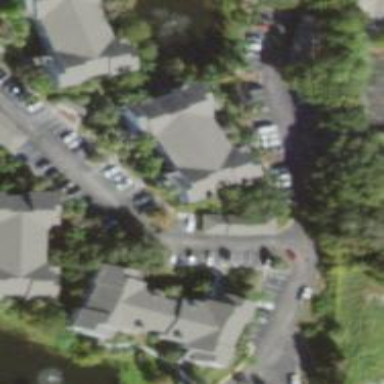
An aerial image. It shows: Living street.